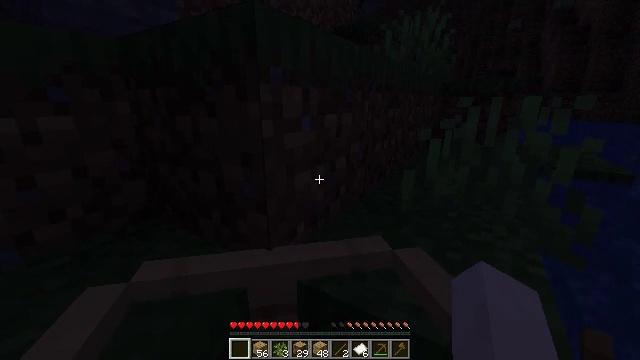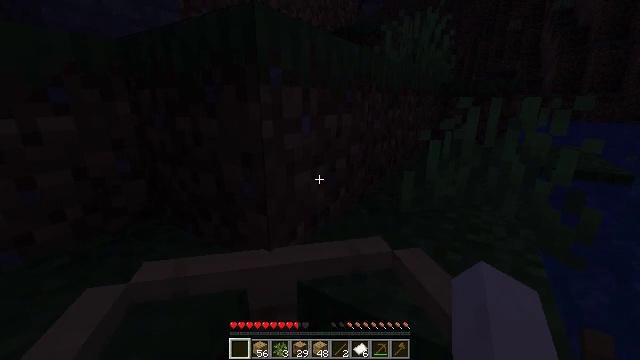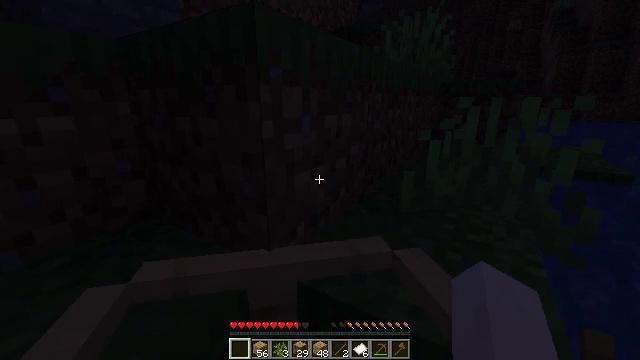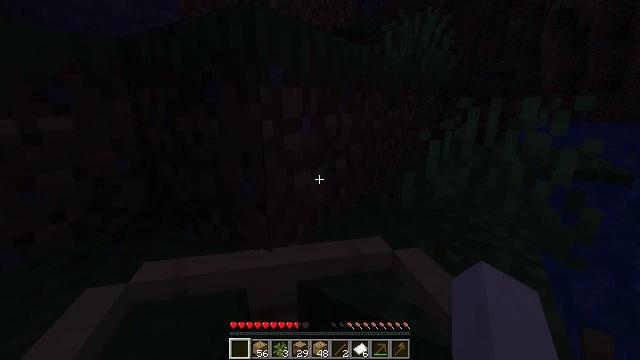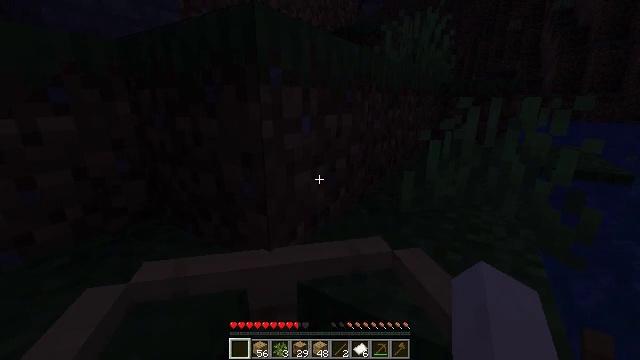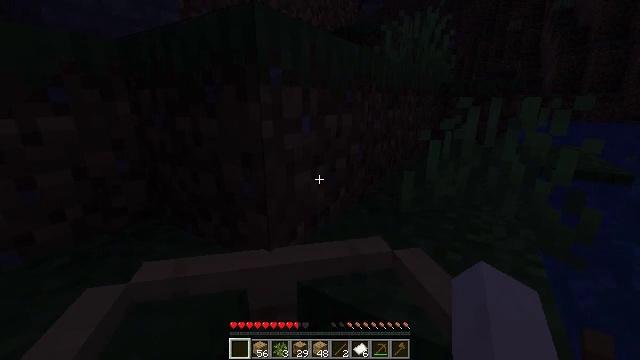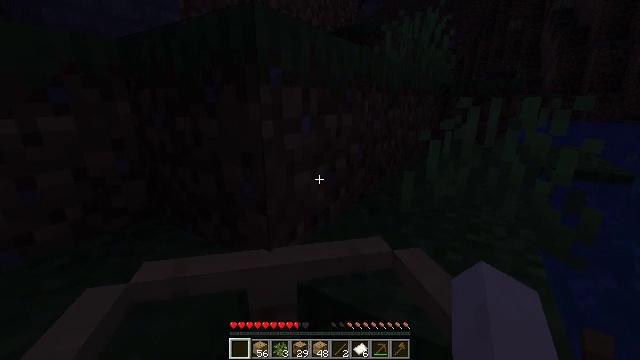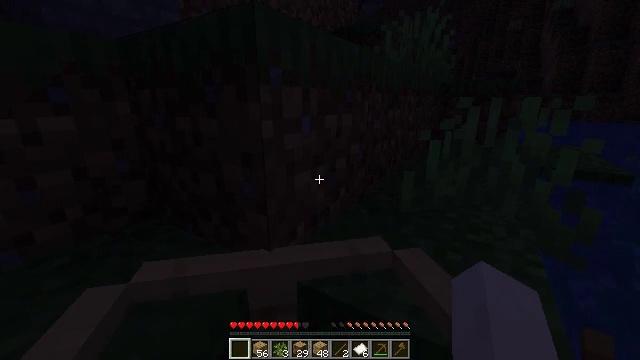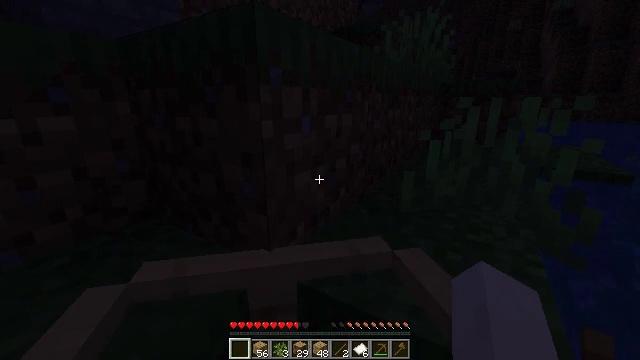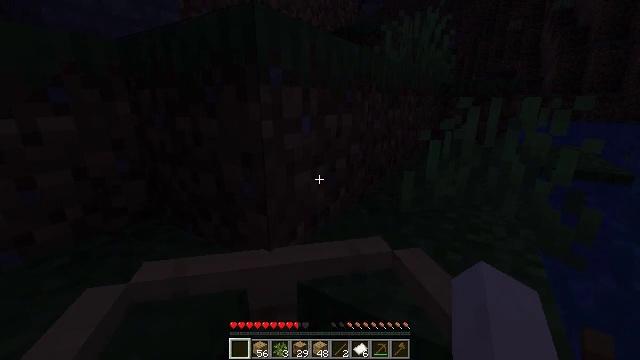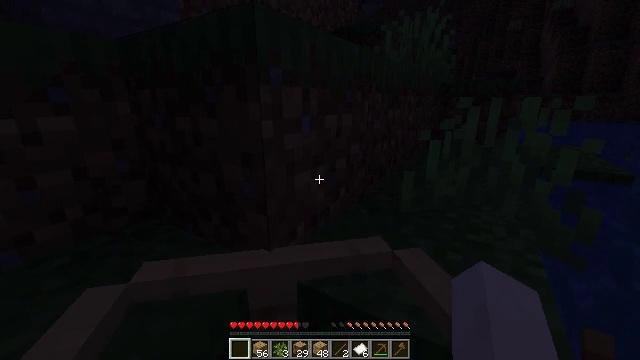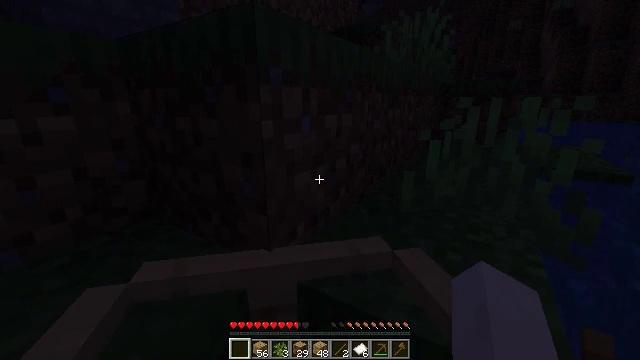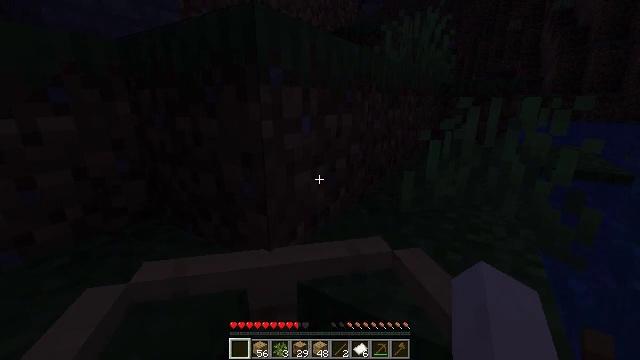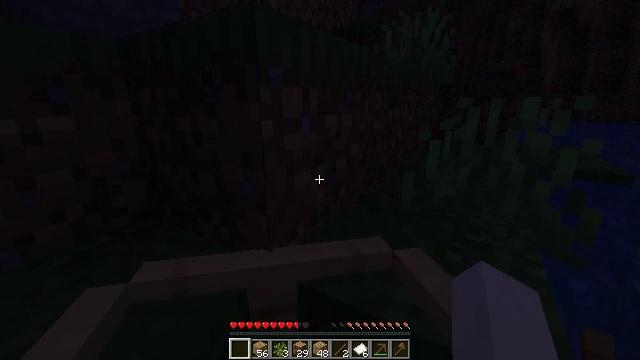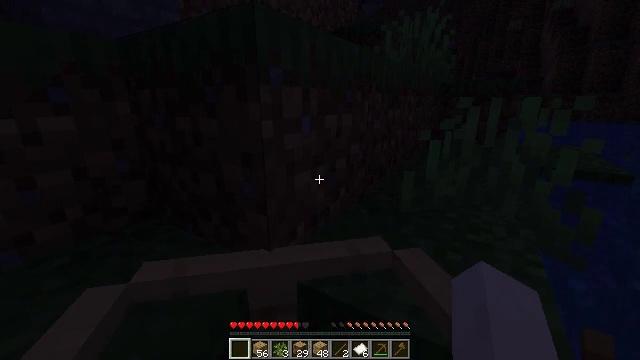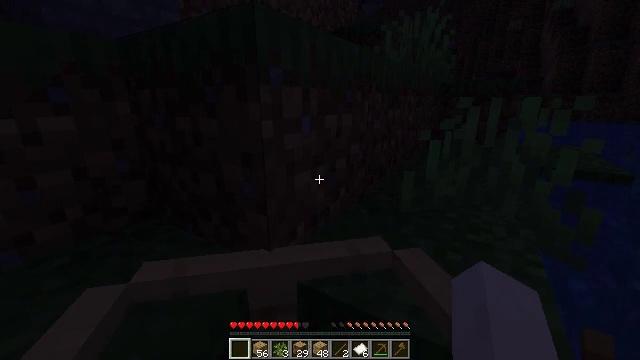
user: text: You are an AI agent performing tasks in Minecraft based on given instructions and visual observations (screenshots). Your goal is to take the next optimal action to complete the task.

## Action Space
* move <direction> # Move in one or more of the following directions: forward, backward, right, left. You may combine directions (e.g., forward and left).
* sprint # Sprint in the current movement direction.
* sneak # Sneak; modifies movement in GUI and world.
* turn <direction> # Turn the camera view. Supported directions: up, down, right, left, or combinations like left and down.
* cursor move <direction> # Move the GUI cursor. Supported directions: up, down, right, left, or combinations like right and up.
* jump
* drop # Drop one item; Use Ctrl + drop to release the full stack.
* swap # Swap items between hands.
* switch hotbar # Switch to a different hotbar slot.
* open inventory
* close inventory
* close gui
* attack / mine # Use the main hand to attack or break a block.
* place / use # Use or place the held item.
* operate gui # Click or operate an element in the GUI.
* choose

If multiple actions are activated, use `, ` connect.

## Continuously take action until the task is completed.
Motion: motion action
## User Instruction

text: Mine tall seagrass from underwater.
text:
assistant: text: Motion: jump
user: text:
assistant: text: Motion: jump
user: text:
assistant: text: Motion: jump
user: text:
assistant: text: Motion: jump
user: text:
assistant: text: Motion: no_op
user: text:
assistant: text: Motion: no_op
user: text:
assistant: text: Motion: no_op
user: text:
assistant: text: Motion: no_op
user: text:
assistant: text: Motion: no_op
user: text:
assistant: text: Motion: no_op
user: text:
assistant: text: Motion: no_op
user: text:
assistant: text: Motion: no_op
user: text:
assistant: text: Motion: no_op
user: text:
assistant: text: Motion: no_op
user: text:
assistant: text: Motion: no_op
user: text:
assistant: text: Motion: no_op
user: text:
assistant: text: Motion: no_op
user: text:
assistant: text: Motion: no_op
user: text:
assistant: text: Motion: no_op
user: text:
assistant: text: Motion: sneak
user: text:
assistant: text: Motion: sneak
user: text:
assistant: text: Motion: sneak
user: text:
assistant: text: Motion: sneak
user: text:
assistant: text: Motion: sneak
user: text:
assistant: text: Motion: no_op
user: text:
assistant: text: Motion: no_op
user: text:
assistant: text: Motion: no_op
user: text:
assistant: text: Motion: no_op
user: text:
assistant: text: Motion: no_op
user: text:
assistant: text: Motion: no_op